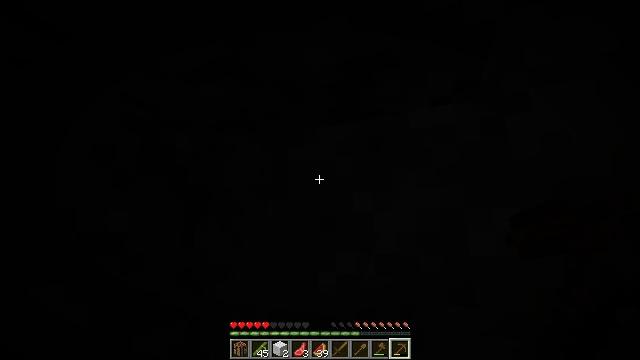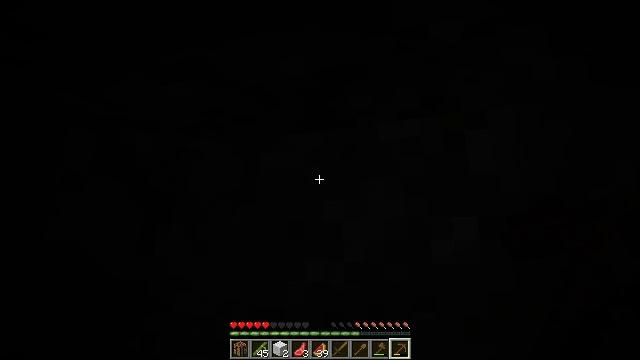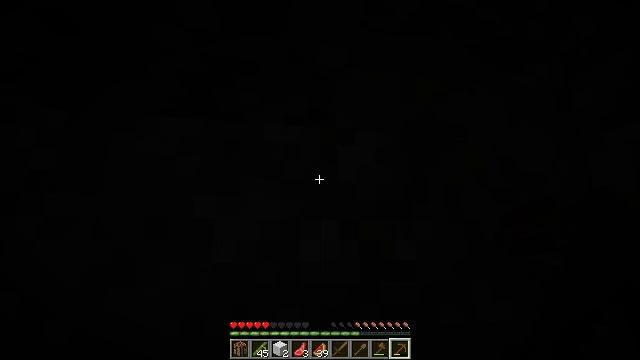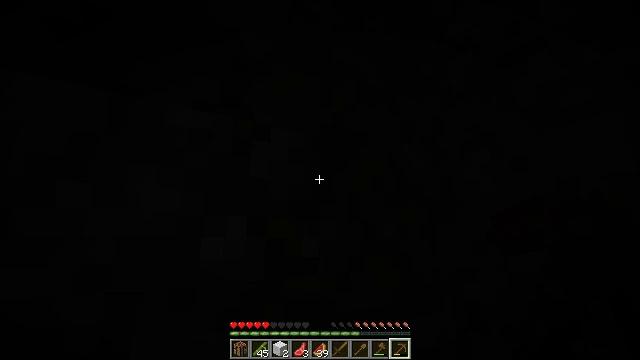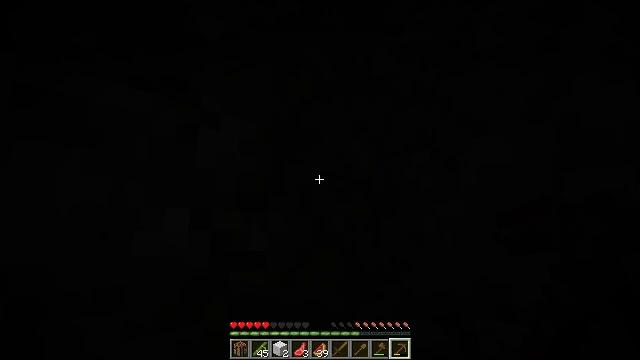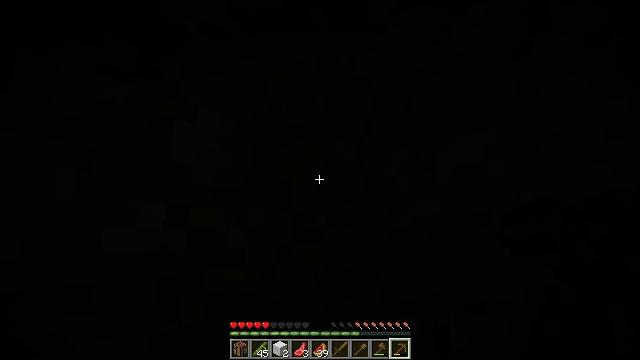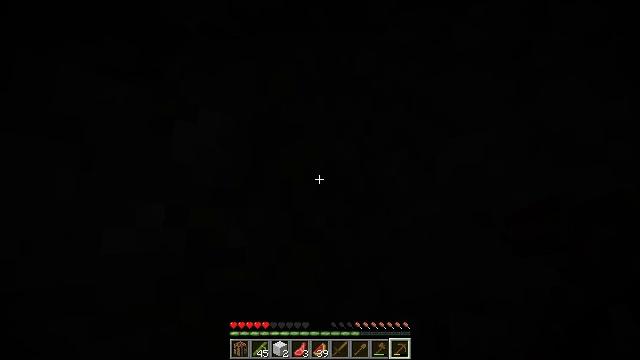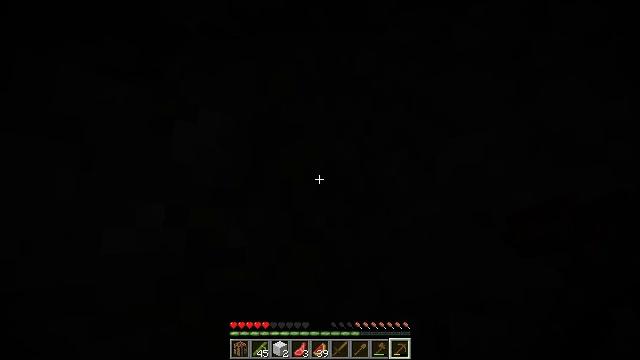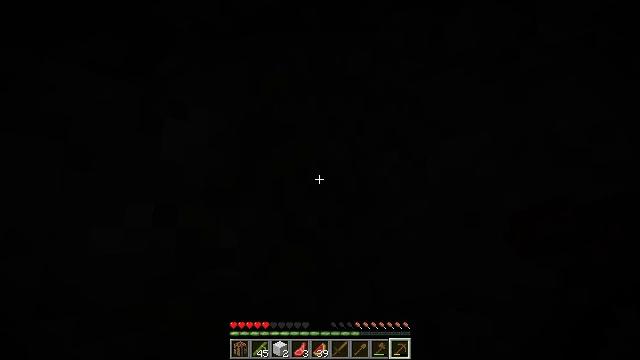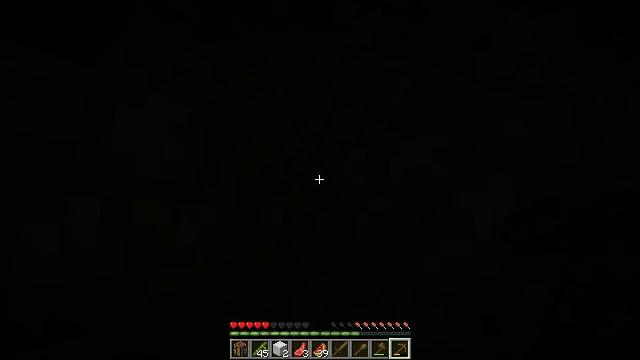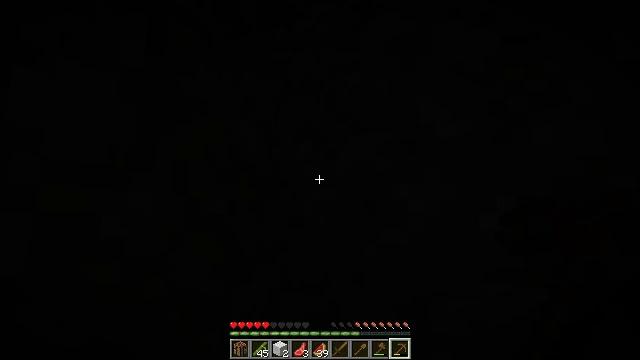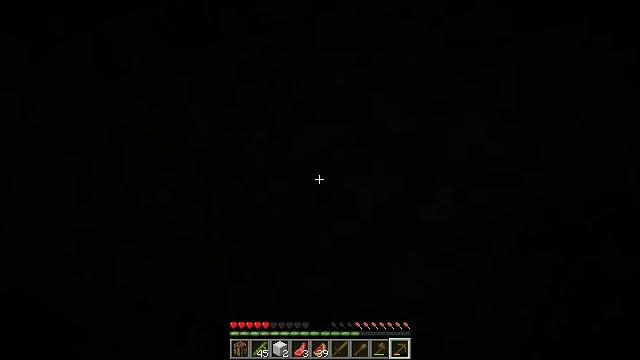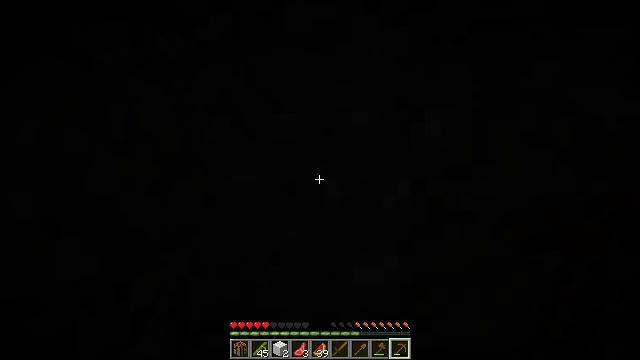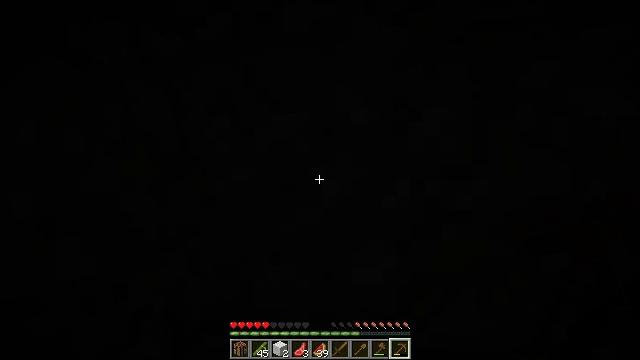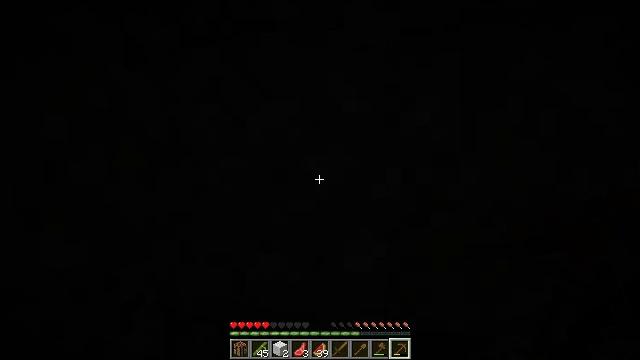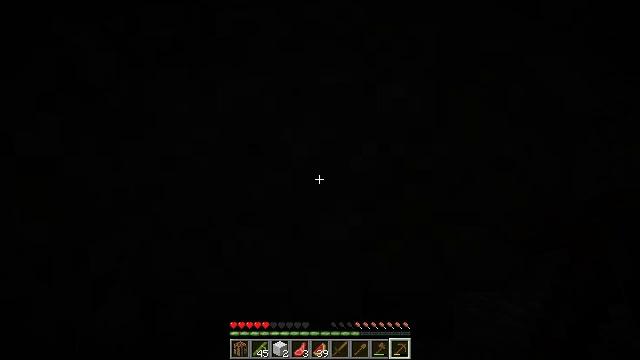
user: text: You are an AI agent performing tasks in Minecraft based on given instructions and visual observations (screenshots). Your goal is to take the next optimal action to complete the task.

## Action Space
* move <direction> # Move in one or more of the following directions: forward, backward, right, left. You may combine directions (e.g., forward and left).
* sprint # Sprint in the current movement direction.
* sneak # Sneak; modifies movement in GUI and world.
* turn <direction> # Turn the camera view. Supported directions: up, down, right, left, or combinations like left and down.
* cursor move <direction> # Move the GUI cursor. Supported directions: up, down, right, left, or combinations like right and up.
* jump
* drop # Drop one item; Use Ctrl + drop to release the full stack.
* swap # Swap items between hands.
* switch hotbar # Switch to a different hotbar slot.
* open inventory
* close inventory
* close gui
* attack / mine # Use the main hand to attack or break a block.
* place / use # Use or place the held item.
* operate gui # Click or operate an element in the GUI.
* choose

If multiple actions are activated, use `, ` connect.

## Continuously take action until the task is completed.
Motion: motion action
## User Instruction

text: Retrieve the redstone wire by breaking it.
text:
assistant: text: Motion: turn right and up
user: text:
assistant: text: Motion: turn right
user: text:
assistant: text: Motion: turn right
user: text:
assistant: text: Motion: turn right and down
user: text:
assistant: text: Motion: turn right
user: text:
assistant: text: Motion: no_op
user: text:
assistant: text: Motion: no_op
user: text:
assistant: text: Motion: turn right
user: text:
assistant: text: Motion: turn right
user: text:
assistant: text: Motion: turn right and down
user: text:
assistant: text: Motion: turn right and down
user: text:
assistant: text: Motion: turn right and down
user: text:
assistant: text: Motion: no_op
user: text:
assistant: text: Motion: turn right and down
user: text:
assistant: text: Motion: turn right and down
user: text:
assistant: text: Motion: turn right and down
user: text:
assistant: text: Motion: turn right and down
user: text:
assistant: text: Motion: turn right and down
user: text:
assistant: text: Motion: turn right and down
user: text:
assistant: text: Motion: turn right and down
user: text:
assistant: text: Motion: turn right and down
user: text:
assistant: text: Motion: no_op
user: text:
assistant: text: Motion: no_op
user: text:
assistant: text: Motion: turn right
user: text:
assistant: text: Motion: turn right and down
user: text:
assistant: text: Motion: turn right and down
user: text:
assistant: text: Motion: turn right
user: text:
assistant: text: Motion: turn right
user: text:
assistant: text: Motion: turn right
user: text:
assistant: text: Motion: move left, turn right